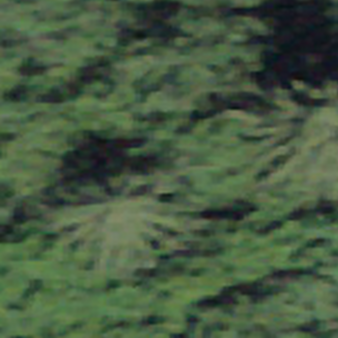
Label: other